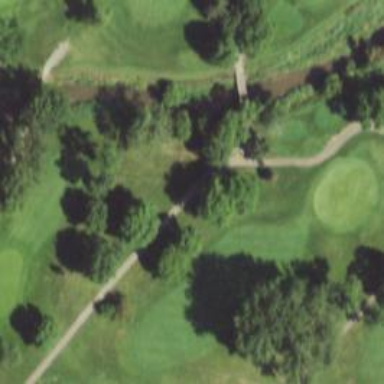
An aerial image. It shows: Footway that resembles golf path.